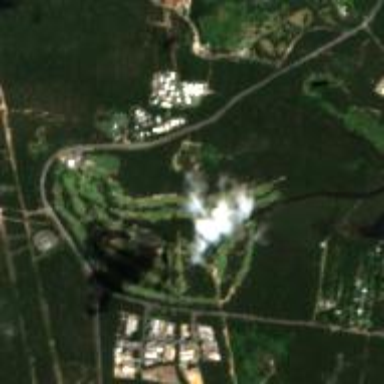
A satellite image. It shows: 18-hole golf course classified as leisure land.